Question: I'm trying to use tinyMCE with my Laravel project. The problem is when I store the new article the html tags are not working. They're showing up like a plain text on display on my laravel view:

This is the code implemented in create.blade.php:
'''
<script type="text/javascript" src="{{ asset('/js/tinymce/tinymce.min.js') }}"></script>
<script type="text/javascript">
tinymce.init({
selector : "textarea",
plugins : ["advlist autolink lists link image charmap print preview anchor", "searchreplace visualblocks code fullscreen", "insertdatetime media table contextmenu paste jbimages"],
toolbar : "insertfile undo redo | styleselect | bold italic | alignleft aligncenter alignright alignjustify | bullist numlist outdent indent | link image jbimages",
});
</script>
'''
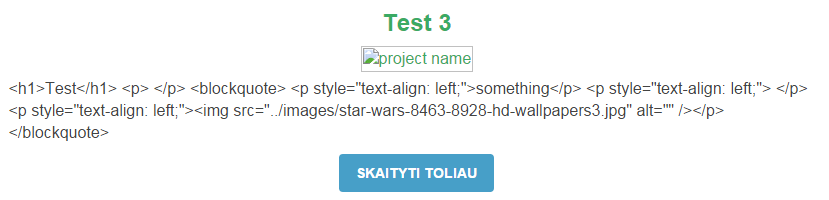
Answer: Markup is escaped by default in Laravel. If you're storing text in your database that contains markup, you will either want to apply a getter to your Eloquent Model that will unescape it for you, or use the following Blade syntax:
'''
{!! $model->text !!}
'''
When dealing with unescaped output, I would highly recommend limiting the tags that can be applied in your TinyMCE editor by using the <URL> attribute.